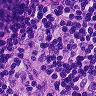
Metastatic tissue present: yes